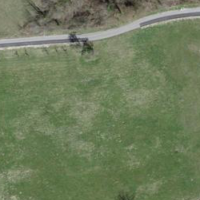
EUNIS habitat code: 52
Species observed at this site:
Phaneroptera falcata